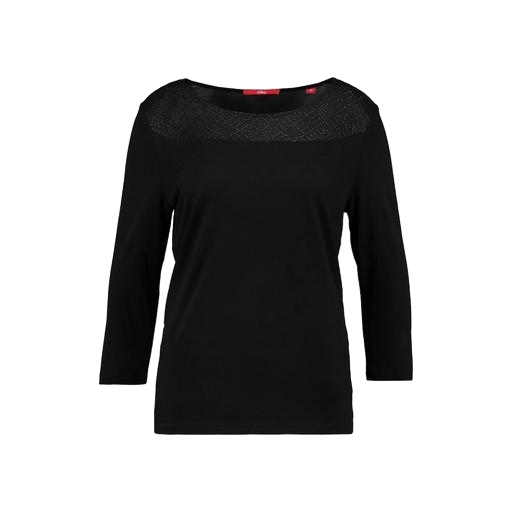
black three-quarter-sleeve top only macy, black longsleeved t-shirt, black long-sleeved top, white background